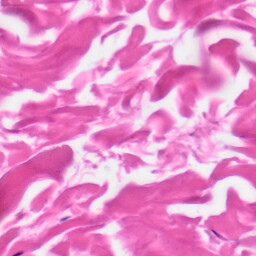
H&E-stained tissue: Skin